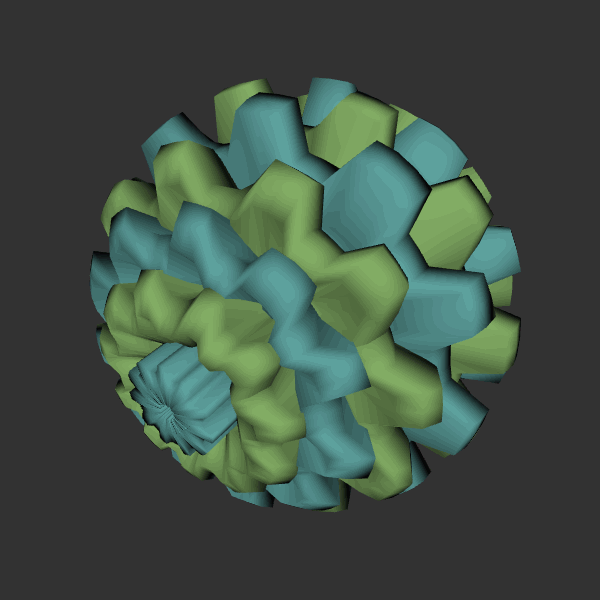
Background: dark